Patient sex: M
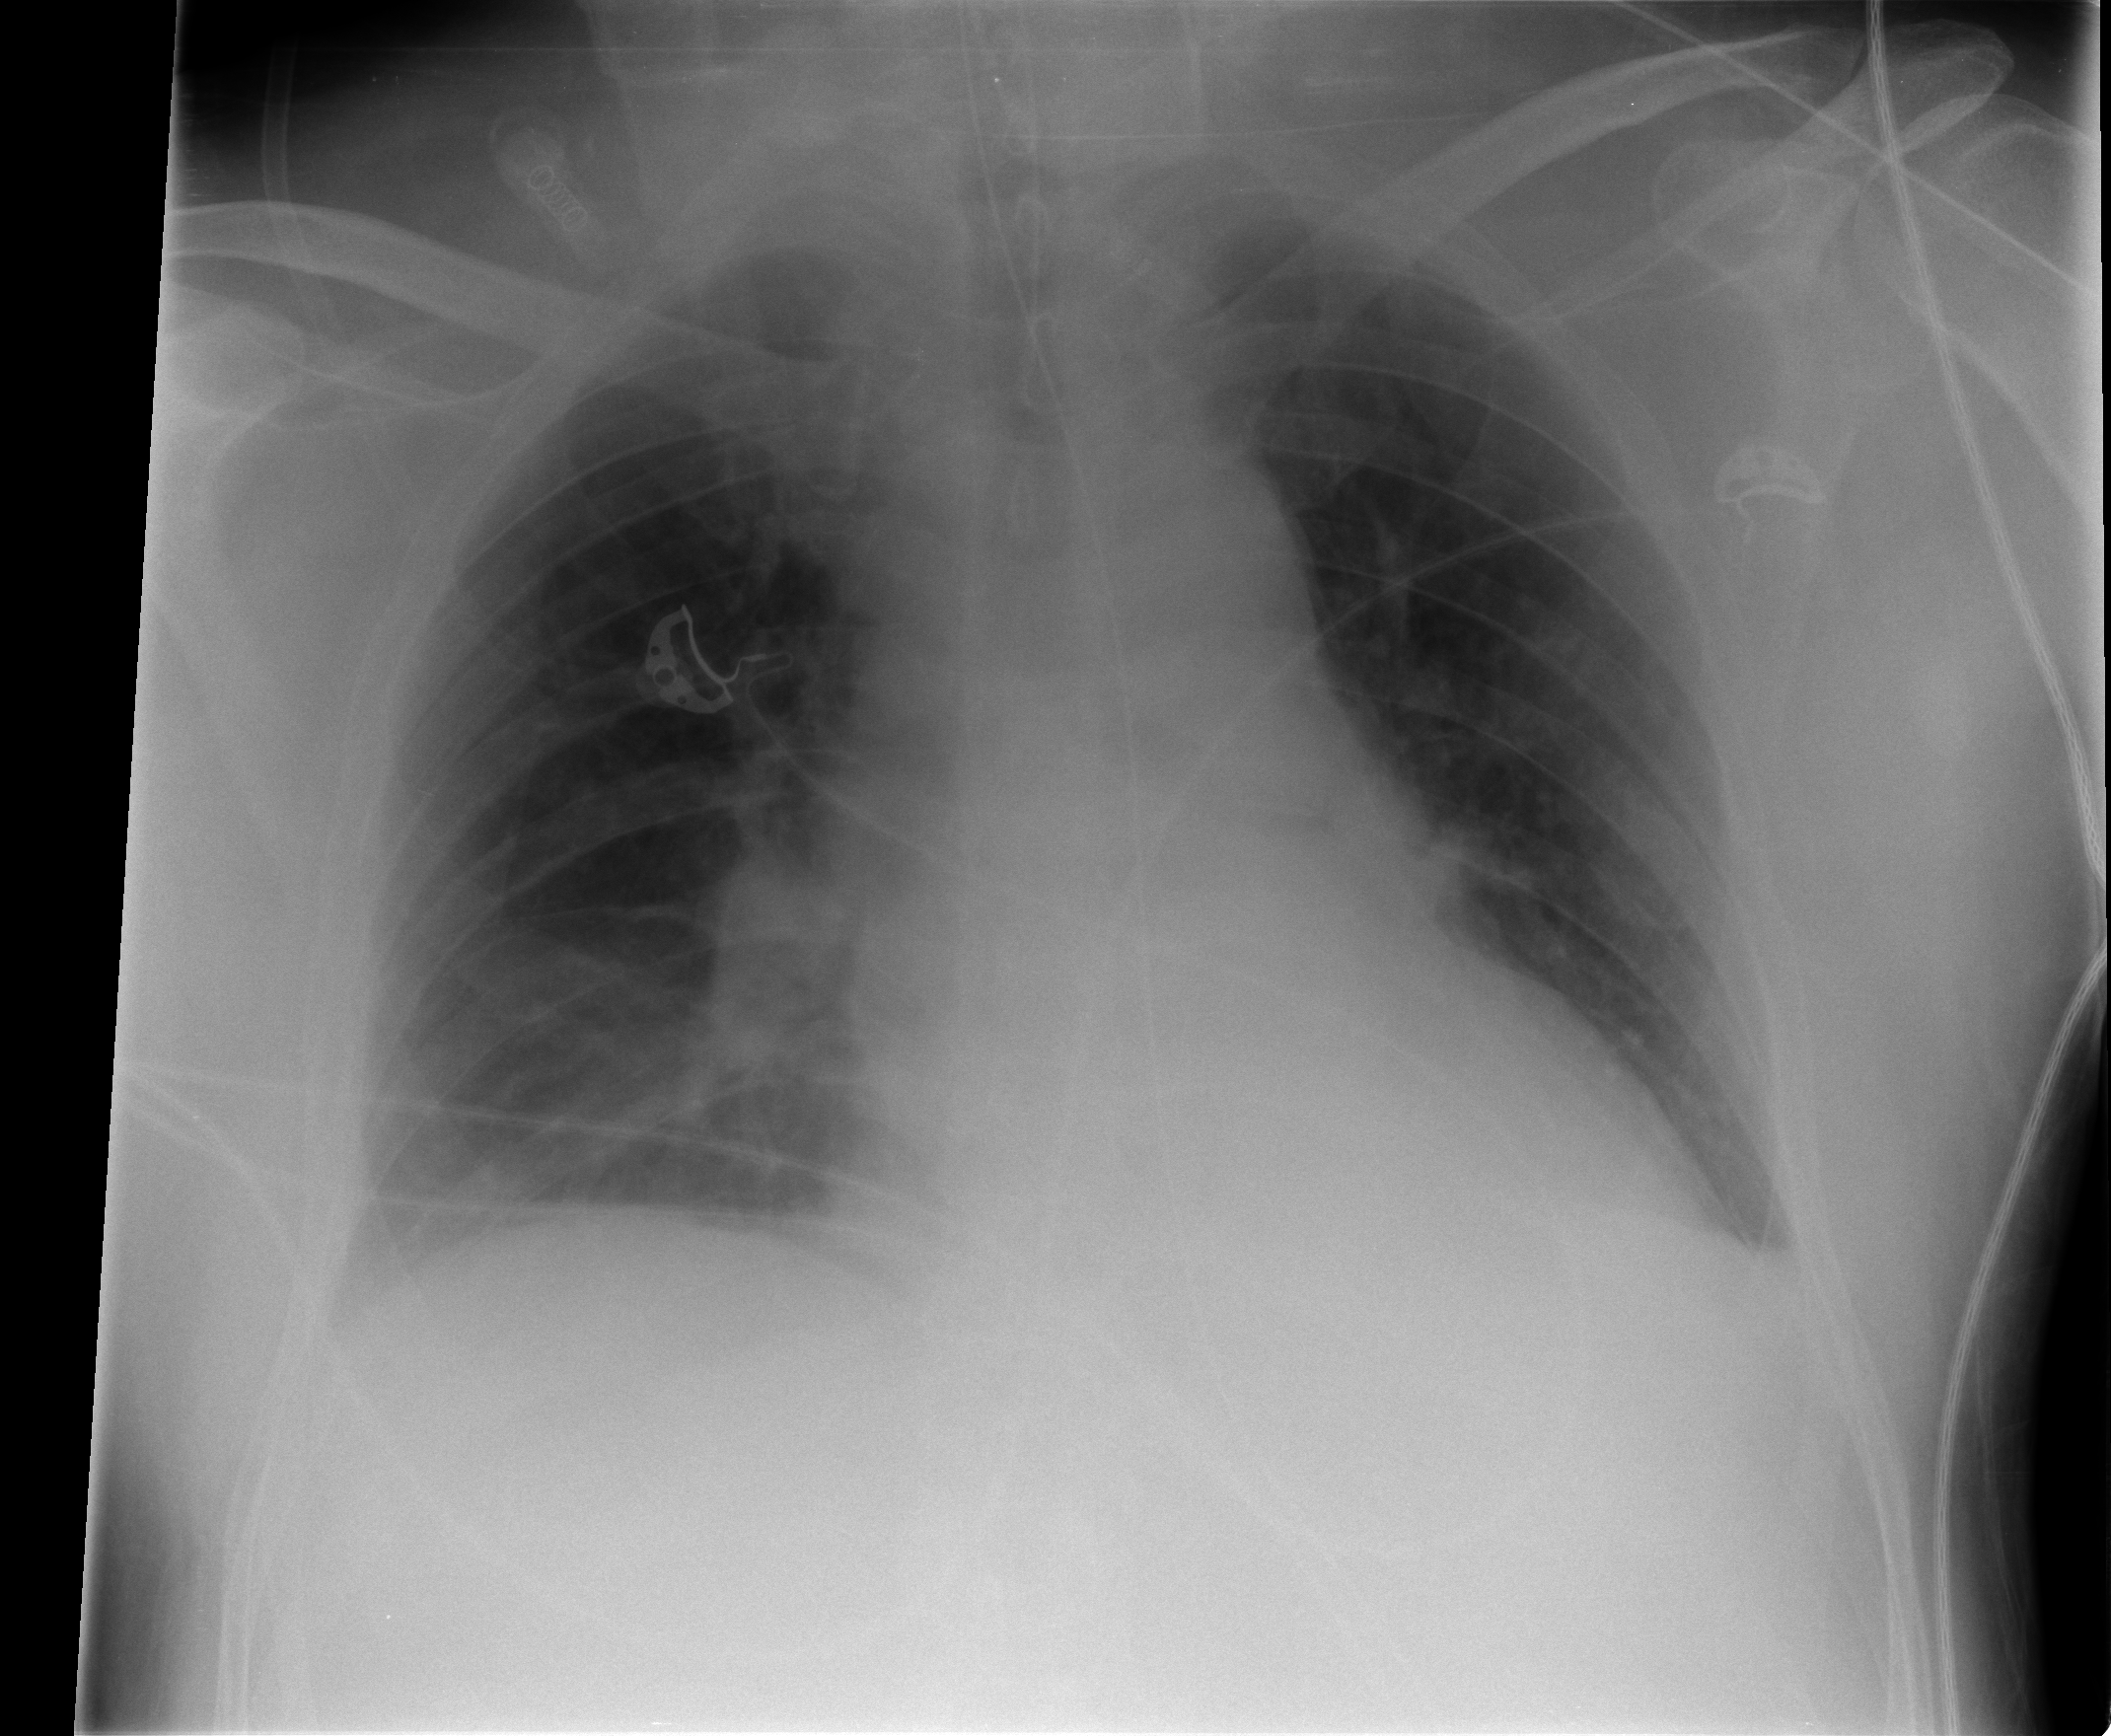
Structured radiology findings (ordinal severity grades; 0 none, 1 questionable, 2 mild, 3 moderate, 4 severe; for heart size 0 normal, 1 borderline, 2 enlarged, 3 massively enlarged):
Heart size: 0
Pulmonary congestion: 0
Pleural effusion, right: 0
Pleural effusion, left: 0
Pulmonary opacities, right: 2
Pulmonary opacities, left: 2
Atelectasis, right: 2
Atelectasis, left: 0